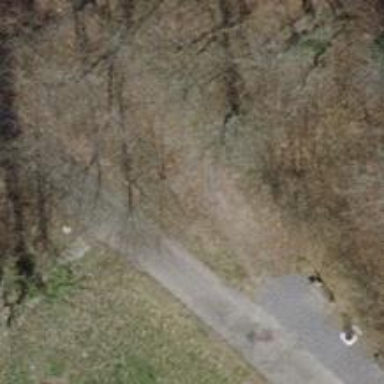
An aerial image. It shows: Road with steps.